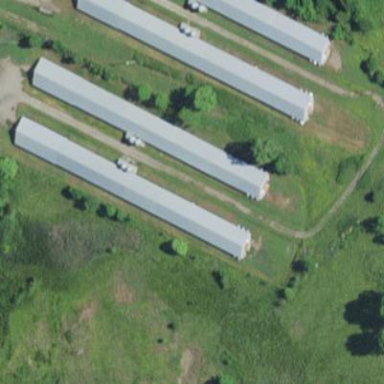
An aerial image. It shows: Farm auxiliary building.